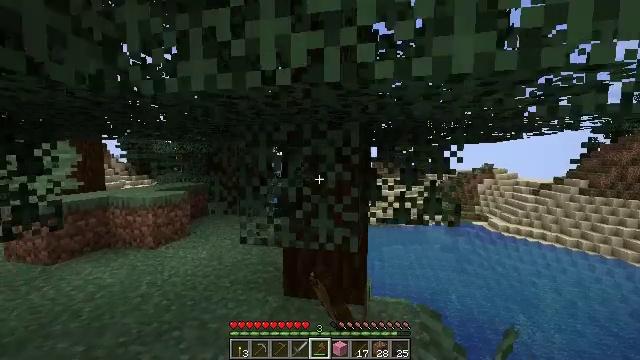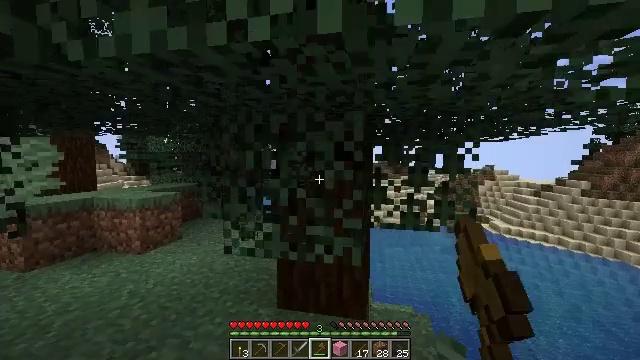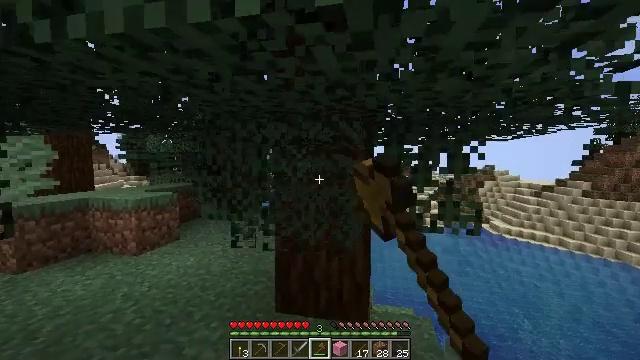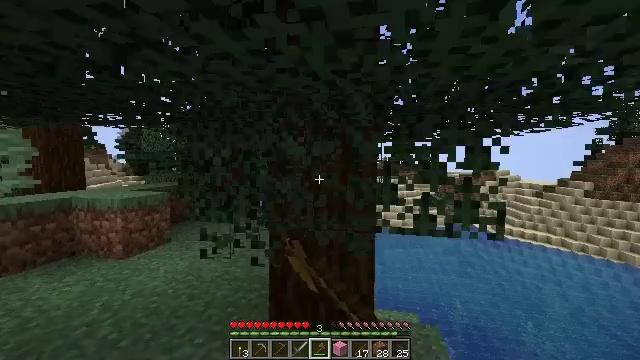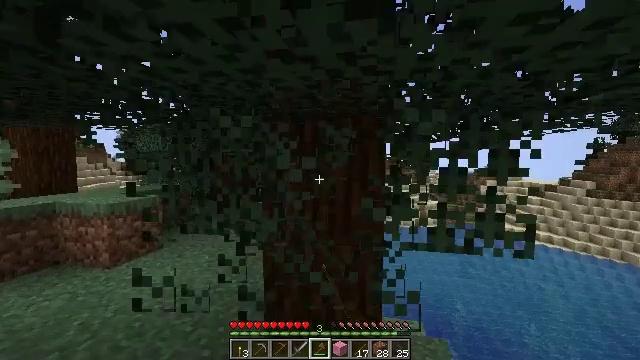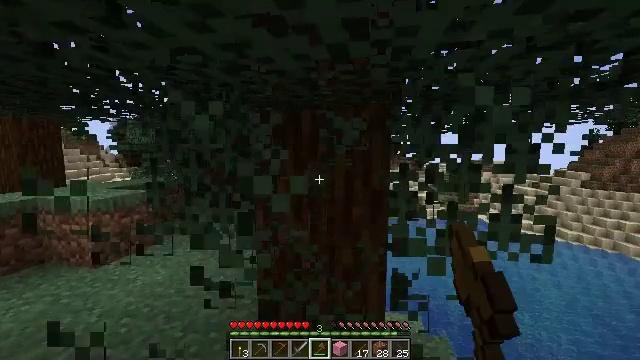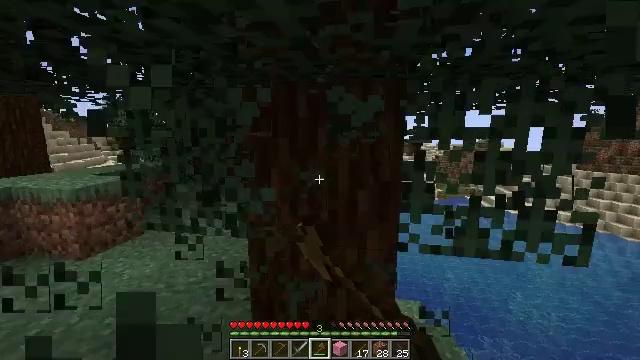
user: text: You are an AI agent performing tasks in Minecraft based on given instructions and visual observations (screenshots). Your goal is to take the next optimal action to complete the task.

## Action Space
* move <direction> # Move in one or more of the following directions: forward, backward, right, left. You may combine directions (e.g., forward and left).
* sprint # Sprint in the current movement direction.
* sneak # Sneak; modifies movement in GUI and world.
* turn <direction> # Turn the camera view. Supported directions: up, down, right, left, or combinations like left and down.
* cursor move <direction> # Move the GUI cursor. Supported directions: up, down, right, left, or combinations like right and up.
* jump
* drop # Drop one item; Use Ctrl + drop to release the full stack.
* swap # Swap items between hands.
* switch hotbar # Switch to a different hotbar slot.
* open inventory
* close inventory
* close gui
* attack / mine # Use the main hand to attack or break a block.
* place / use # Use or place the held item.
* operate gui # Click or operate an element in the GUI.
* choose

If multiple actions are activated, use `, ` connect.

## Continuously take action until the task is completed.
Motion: motion action
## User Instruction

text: Break the spruce leaves to clear the area.
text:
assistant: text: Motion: move forward, attack / mine
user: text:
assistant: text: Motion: move forward, attack / mine
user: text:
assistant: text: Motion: move forward, attack / mine
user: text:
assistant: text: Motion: move forward, attack / mine
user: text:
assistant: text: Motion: move forward, turn down, attack / mine
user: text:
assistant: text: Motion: move forward, turn down, attack / mine
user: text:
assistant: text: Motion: attack / mine